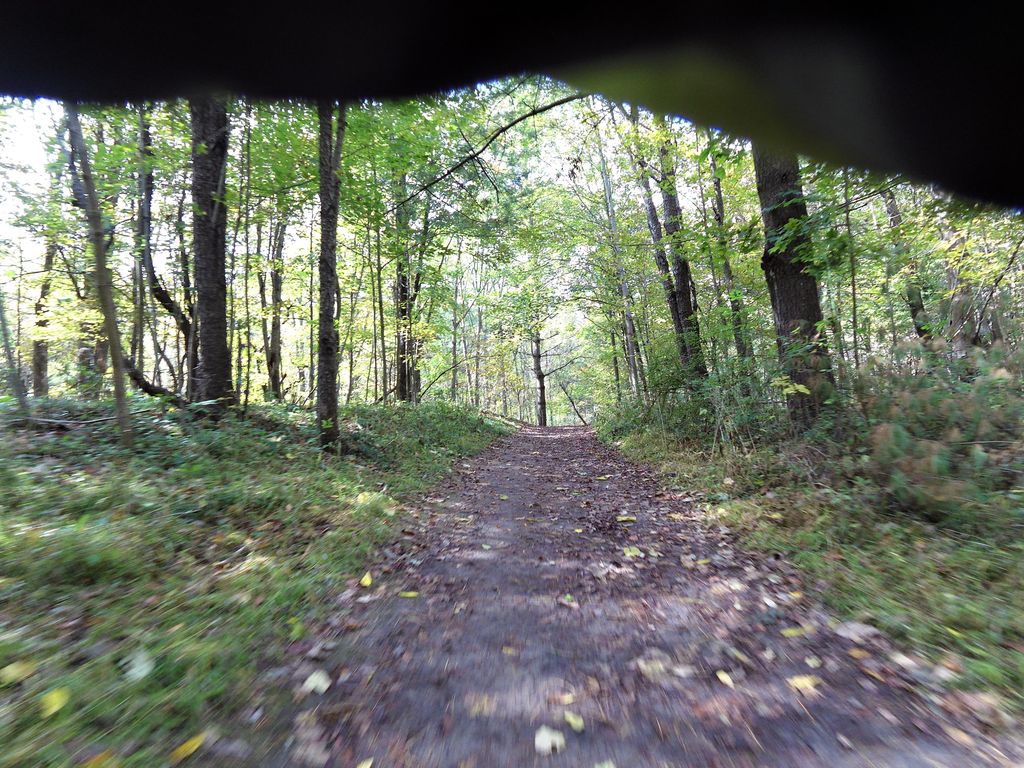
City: hamilton